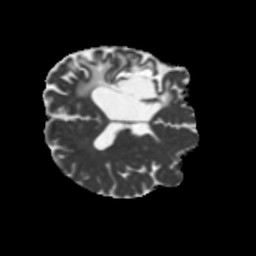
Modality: MD
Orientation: axial
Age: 57
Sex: male
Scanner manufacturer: siemens
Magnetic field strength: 3 T
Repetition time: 5.25 s
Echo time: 0.08 s